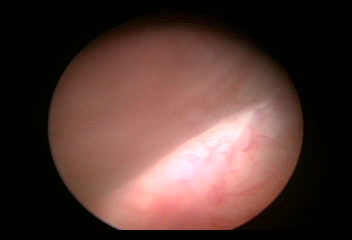
Modality: WLC
Class: Normal mucosa
Bladder cancer association: No